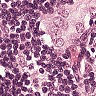
Metastatic tissue present: yes